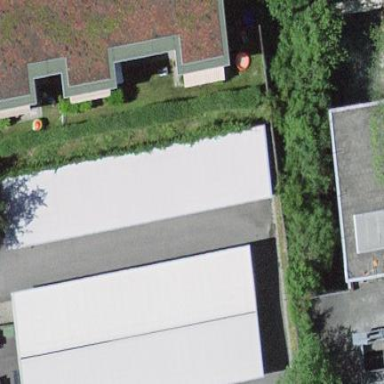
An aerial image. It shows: View of roof of building.